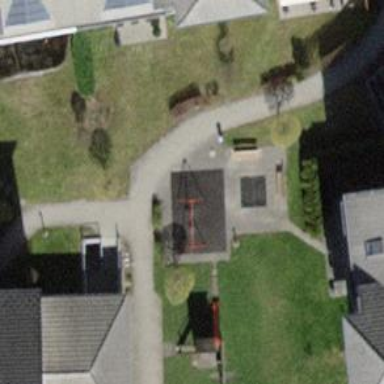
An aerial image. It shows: Playground featuring swings.